Question:
i made a branch in 1.1 branch and pushed some code inside it by mistake.
it had to be made in 1.0 branch but i made it in 1.1.
so i want to move the branch like this pic.
what kind of commands do i have to put in?
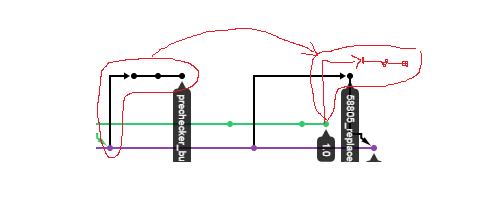
Answer: First check out branch you already have
'''
git checkout $your_branch
'''
if you are happy with the name of $your_branch, then proceed to the rebase operation. If you want a different name them
'''
git branch $better_name
git checkout $better_name
'''
now use
'''
git rebase --onto 1.0 XX
'''
You might not need to specify XX, but if you do need do specify the SHA of the bottom-left most commit in your graph. You can probably also get this by 'git merge-base HEAD 1.0'. There is a chance of course you may have to resolve merge conflicts as well. Once the rebase ends you are done, although you may want to redo your branch tracking if that is applicable.